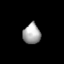
Tissue: lung
Cell type: B cells
Senescence score: 0.2257
Nuclear area (px): 349
Mean DAPI intensity: 165.229